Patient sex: M
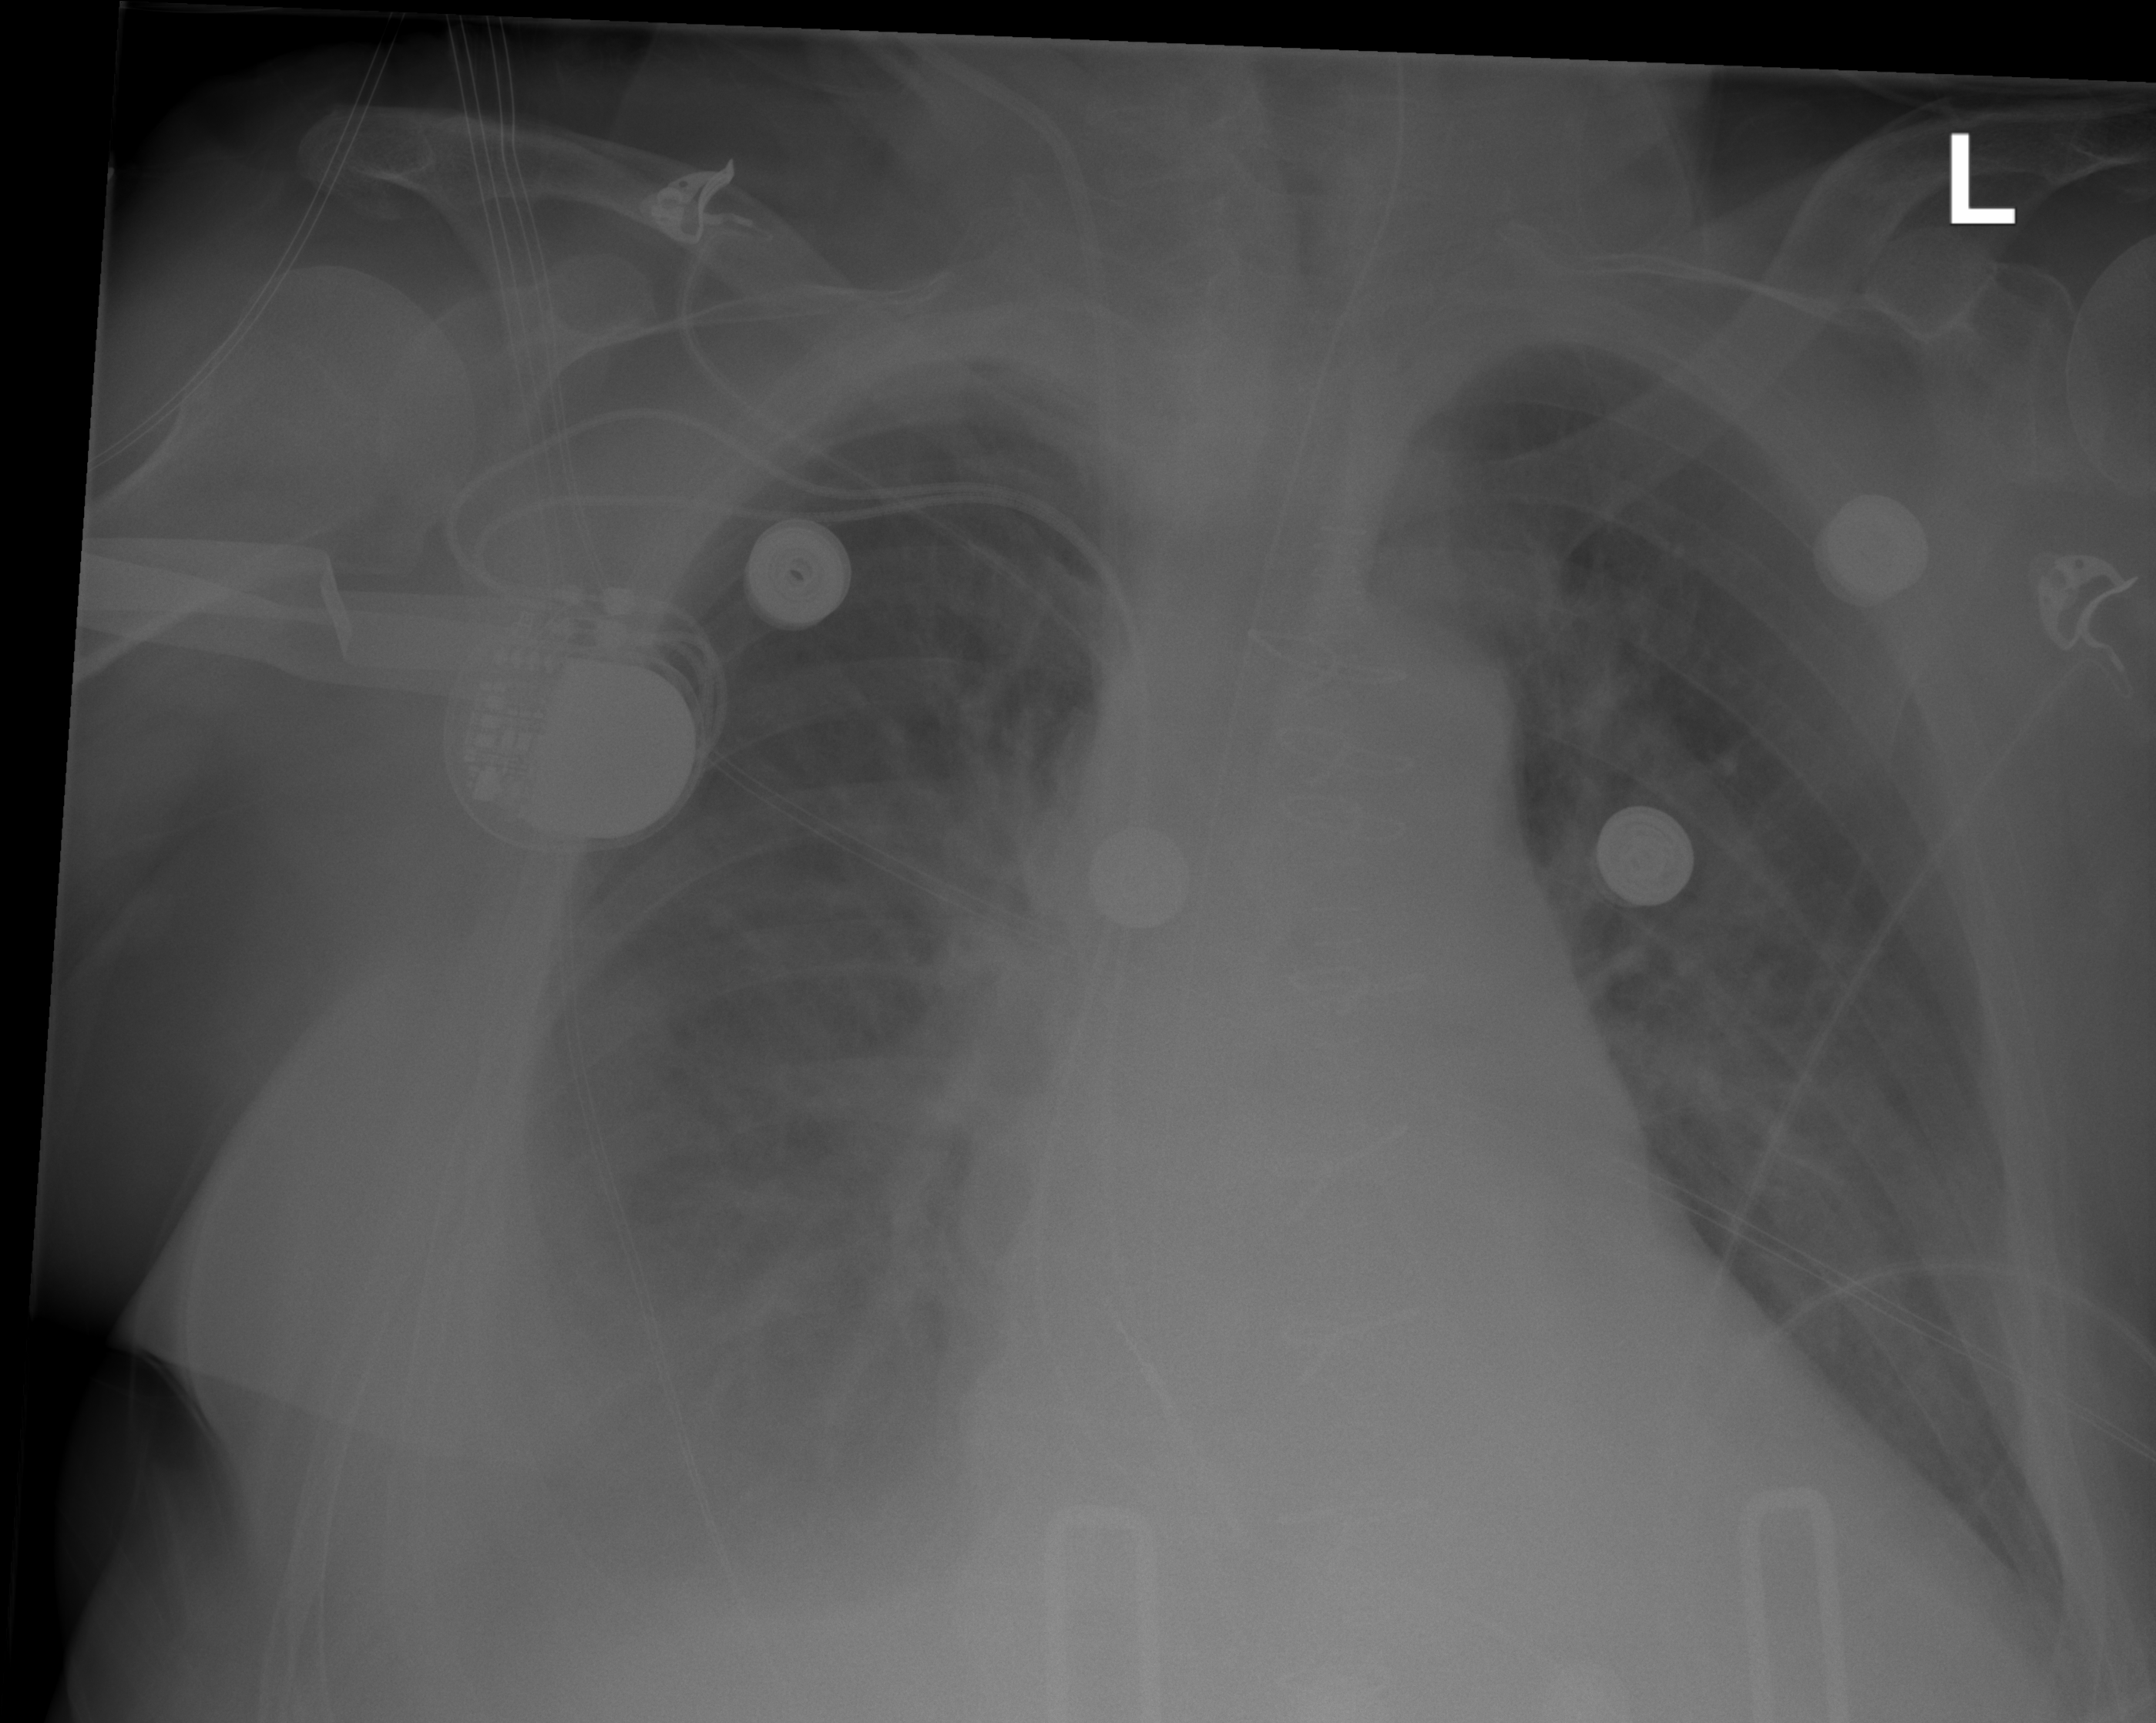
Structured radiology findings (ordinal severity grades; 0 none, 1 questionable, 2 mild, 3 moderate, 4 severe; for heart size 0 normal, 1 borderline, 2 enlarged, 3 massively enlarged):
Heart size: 1
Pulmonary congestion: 0
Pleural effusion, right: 3
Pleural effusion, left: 2
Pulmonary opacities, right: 0
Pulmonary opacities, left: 0
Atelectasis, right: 3
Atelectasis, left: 2